Question: I have 'DataContract' as below
'''
[DataContract]
public class Test
{
public List<Validation> val { get; set; }
}
'''
and my 'OperationContract' as below
'''
public bool TestValidation(Test t, out string message)
{
return ValidationUtility.ValidateFields(t.val, out message);
}
'''
I am not getting how to set value for Test.val on 'WCF Test Client'

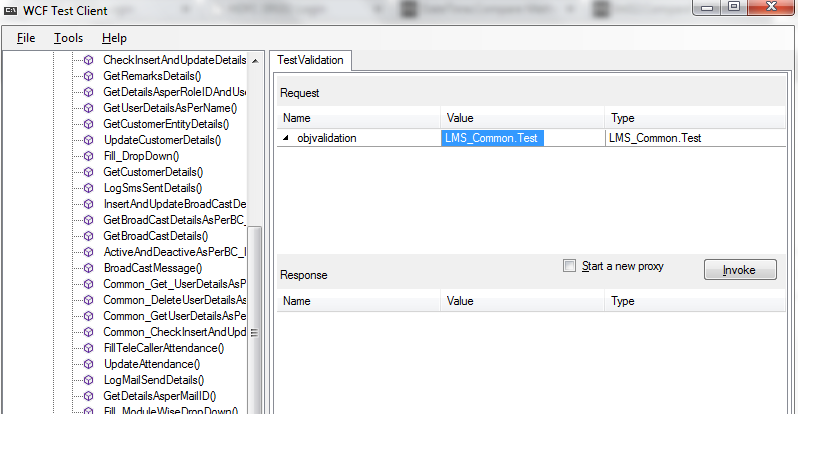
Answer: Firstly, it seems like you're missing the 'DataMember' attribute for your list.
'''
[DataContract]
public class Test {
[DataMember]
public List <Validation> val { get; set; }
}
'''
Also, ensure that the 'DataContract' and 'DataMember' attributes for 'Validation' are set up properly as well. Then restart your WCF Test Client and try calling the service again.
Expand the 'objvalidation' part on the Name column. A + sign should appear next to the request parameter name. You can then add elements and fill out their properties (Value column) by expanding each individual element you've added.